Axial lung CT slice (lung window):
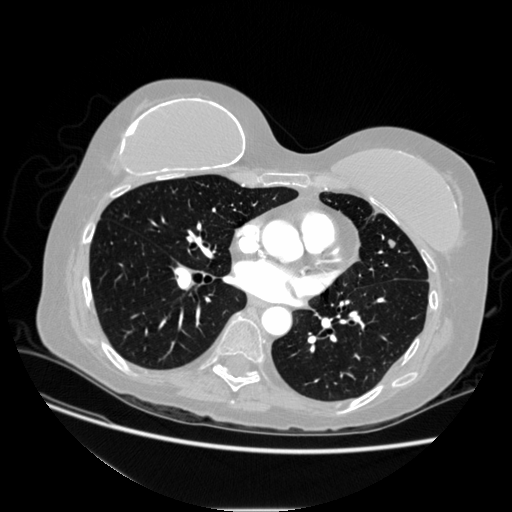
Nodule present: yes
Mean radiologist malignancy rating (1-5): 3